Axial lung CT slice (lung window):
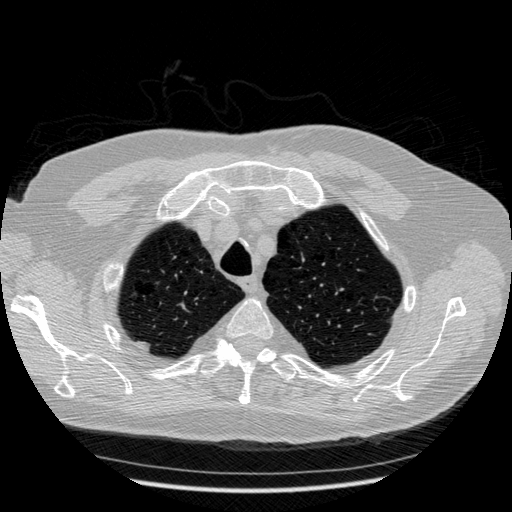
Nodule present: no